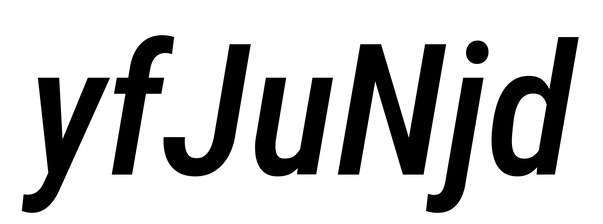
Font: Roboto-Italic_Condensed_Medium_Italic